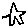
Label: star